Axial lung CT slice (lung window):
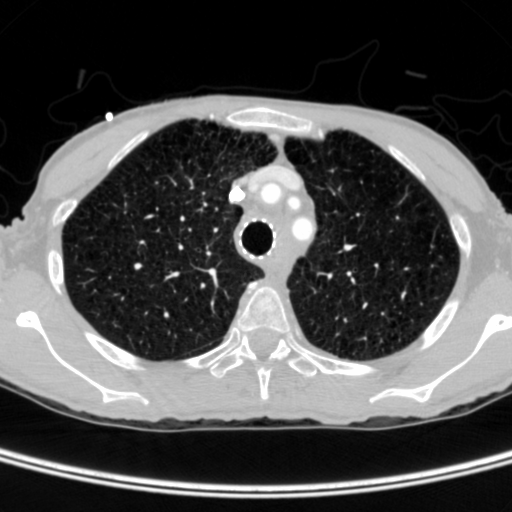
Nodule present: no